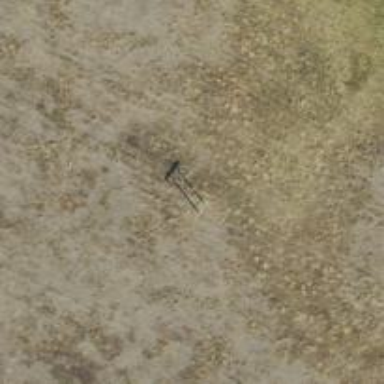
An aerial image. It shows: Power pole.